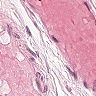
Metastatic tissue present: no